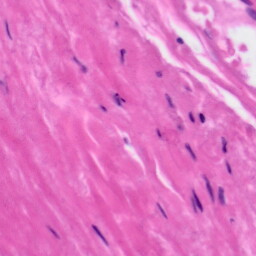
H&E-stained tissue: Tonsil